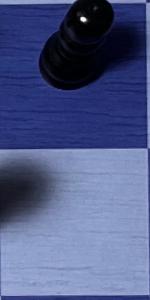
Label: Empty